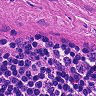
Metastatic tissue present: no